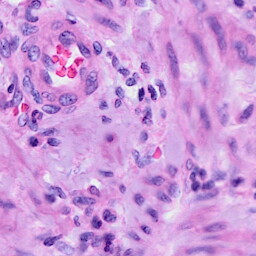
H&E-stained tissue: Cervix